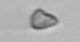
Label: detritus_transparent